Interaction volume radius: 5 \u00c5
Interaction volume height: 20 \u00c5
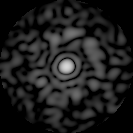
Disorder parameter: 0.8374